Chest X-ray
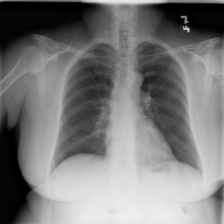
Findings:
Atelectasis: negative
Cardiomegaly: negative
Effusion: negative
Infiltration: negative
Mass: negative
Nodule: negative
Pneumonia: negative
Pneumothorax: negative
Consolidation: negative
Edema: negative
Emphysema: negative
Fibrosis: negative
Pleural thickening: negative
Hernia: negative